Field crop: tomato
Growth stage: 1
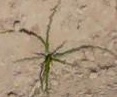
Species: cyperus